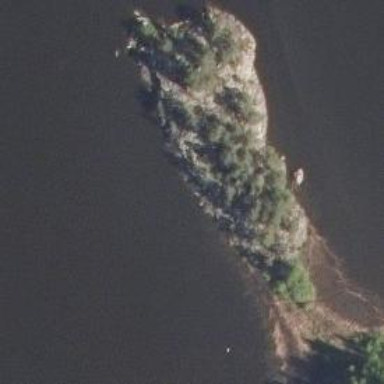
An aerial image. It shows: Island covered with woodland.